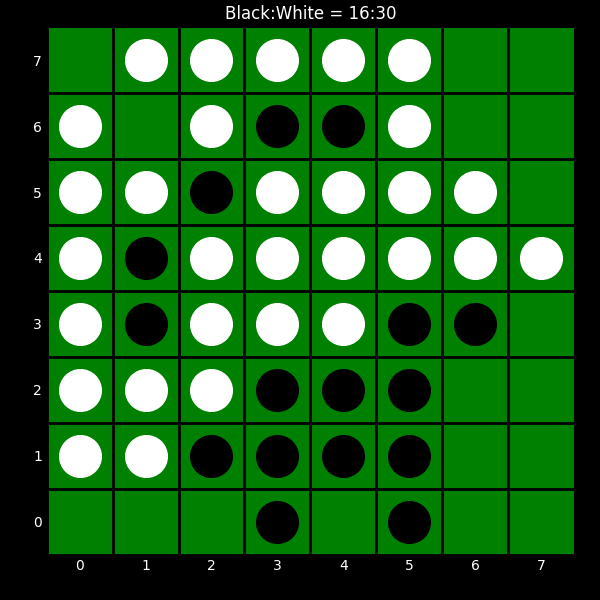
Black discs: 16
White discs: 30